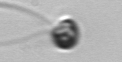
Label: flagellate